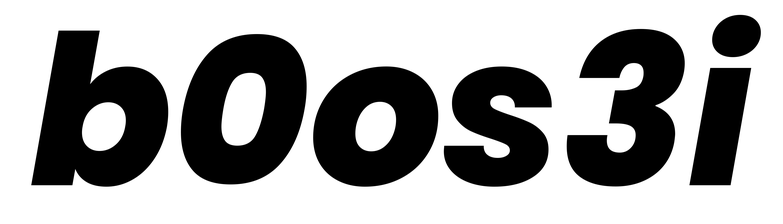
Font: Poppins-ExtraBoldItalic